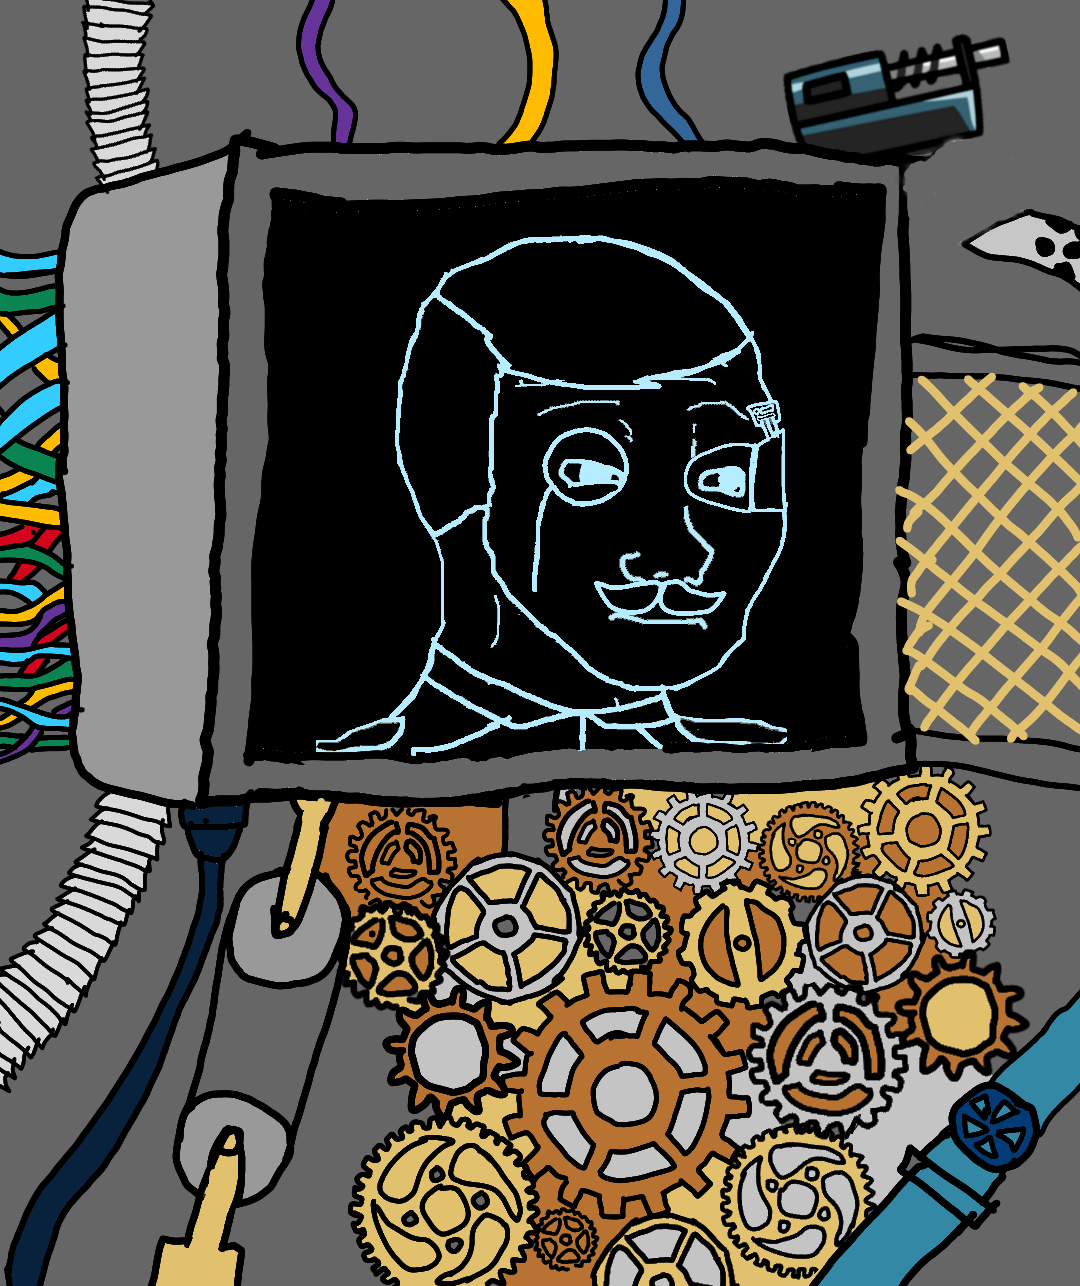
Label: 5_Wojak_with_Background